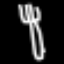
Label: fork